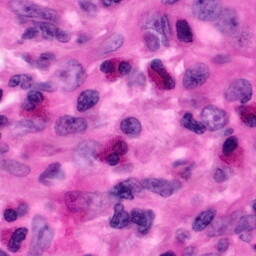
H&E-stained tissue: Pancreatic